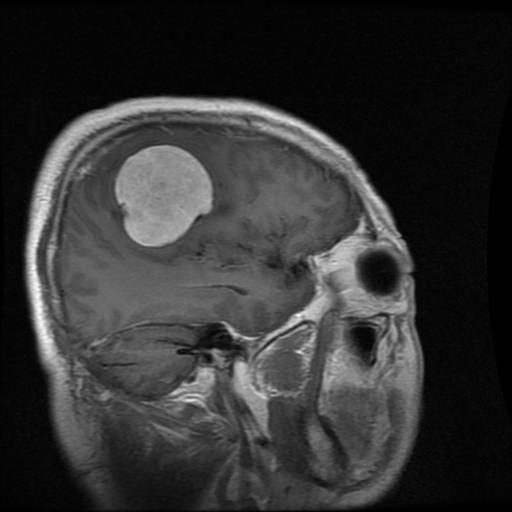
Label: meningioma